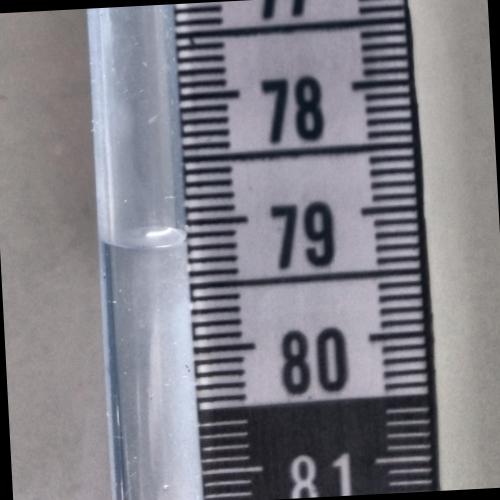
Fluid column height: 79.1 cm